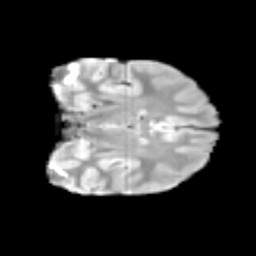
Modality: T2w
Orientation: coronal
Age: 13
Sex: male
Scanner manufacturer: siemens
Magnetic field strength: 3 T
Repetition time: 3.8 s
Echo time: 0.07 s